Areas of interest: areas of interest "Zhengzhou City Zoo"
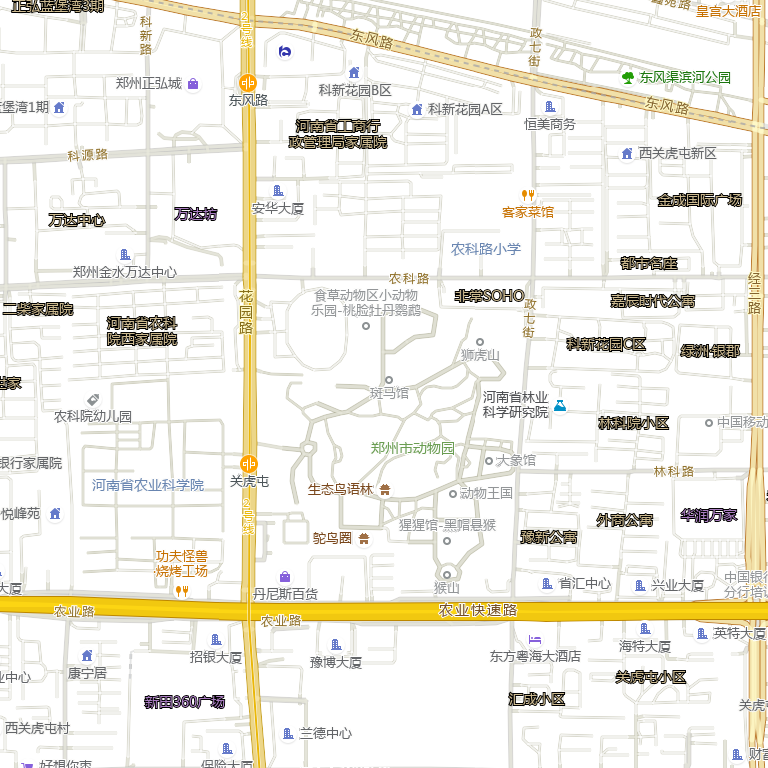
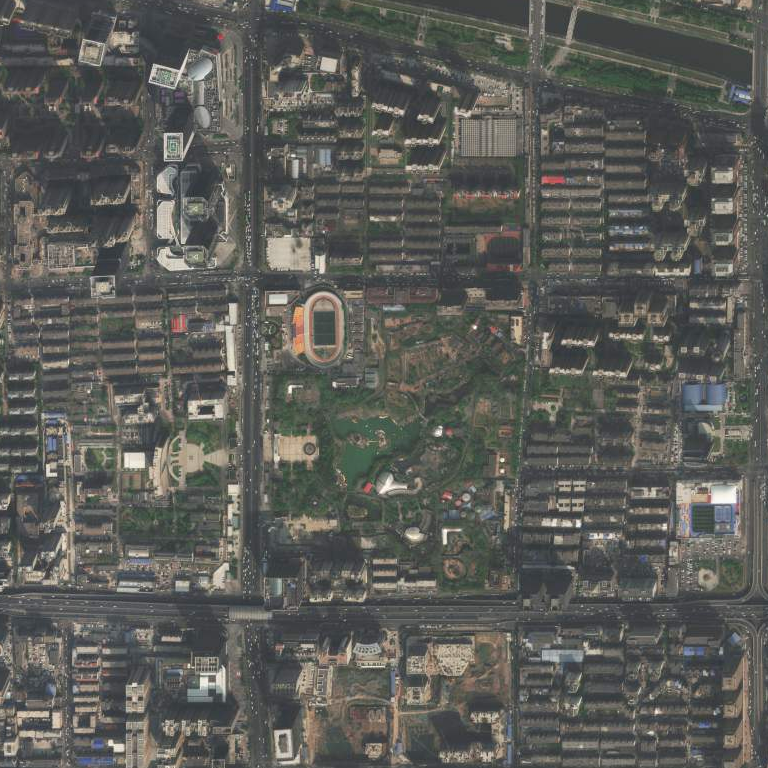